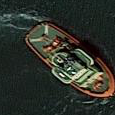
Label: Towing_vessel